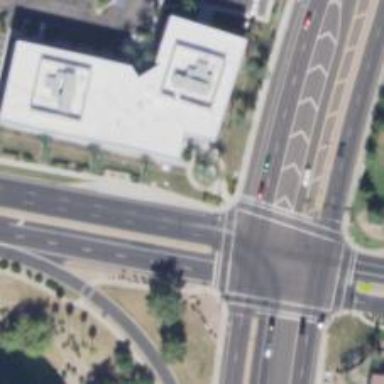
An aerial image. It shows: Solid stop line on the road.